Question: So I am trying to use this data: '[1,2,3], [3,4,5]' to plot a vertical bar chart,
horizontal bar chart and a blank plot in one pyplot figure that would look like
the image in this example:

but my code so far plots slightly differently as seen here. Look at the x-axis on bar chart 1 and y-axis on horizontal bar chart 2. I'm trying to get bar chart 1 x-axis to look like the y-axis on barh. Now the numbers are not in decimals (e.g 1.0,2.0) and there are no numbers shown for 1.5,2.5 and 3.5. (I made some progress thanks to unutbu's explanation):
<URL>
Please see my updated code below, I am totally new to plotting
and still trying to understand how this works:
'''
import matplotlib.pyplot as plt
import numpy as np
plt.close()
fig, ax = plt.subplots(ncols=3)
sid = [1, 2, 3]
bel = [3, 4, 5]
y_pos = np.arange(len(sid))+1.5
ax[0].bar(y_pos, bel, align='center', alpha=0.5)
ax[0].set_xticks(y_pos, sid)
ax[0].set_xlim(1.0,4.0)
ax[0].set_ylim(0, 5)
y_pos = np.arange(len(sid)) + 1
ax[1].barh(y_pos, bel, height=0.9, align='edge', alpha=0.5)
ax[1].set_yticks(np.linspace(1, 4, 7))
ax[1].set_xticks(np.arange(0,6,1))
ax[1].set_ylim(1, 4)
sid = []
bel = []
y_pos = np.arange(len(sid))
ax[2].barh(y_pos, bel, align='center', alpha=0.5)
ax[2].set_yticks([0.0,0.2,0.4,0.6,0.8,1.0])
ax[2].set_xticks([0.0,0.2,0.4,0.6,0.8,1.0])
ax[2].set_ylim(0, 1)
plt.tight_layout()
plt.show()
'''
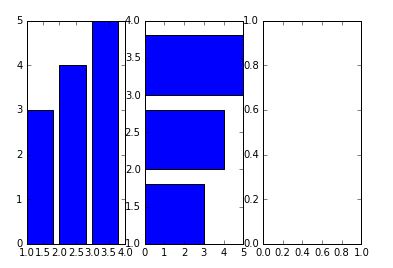
Answer: Let's focus on the middle axes. You could use
'''
y_pos = np.arange(len(sid))+1
plt.barh(y_pos, bel, height=0.9, align='edge', alpha=0.5)
plt.yticks(np.linspace(1, 4, 7))
plt.ylim(1, 4)
'''
to produce the desired result. Notice that adding 1 to 'y_pos' makes 'y_pos' equal to
'array([1, 2, 3])' since adding a constant to a NumPy array adds that constant to each element in the array:
'''
In [11]: np.arange(len(sid))
Out[11]: array([0, 1, 2])
In [12]: np.arange(len(sid))+1
Out[12]: array([1, 2, 3])
'''
Thus, 'plt.barh(y_pos, ..., align='edge')' places the of the bars at y-locations 1, 2, 3.
---
'np.linspace(1, 4, 7)' generates 7 equally spaced values between 1 and 4:
'''
In [13]: np.linspace(1, 4, 7)
Out[13]: array([1. , 1.5, 2. , 2.5, 3. , 3.5, 4. ])
'''
'plt.yticks(np.linspace(1, 4, 7))' tells matplotlib to label those locations.
---
'plt.ylim(1, 4)' sets the y-limits of the y-axis to range from 1 to 4.
---
On a stylistic note, you might want to consider switching to the <URL>' to activate the second of 3 axes, you could use
'''
fig, ax = plt.subplots(ncols=3)
'''
to generate the 3 axes. This gives you an object 'ax' which is a sequence of 3 axes.
The attraction of coding this way is that you now have a "physical" object to which you can send commands.
Before, when you focus on a single line like
'''
plt.barh(y_pos, bel, height=0.9, align='edge', alpha=0.5)
'''
it was not immediately clear on which axes the bar chart will appear.
Now, using the object-oriented matplotlib coding style, this command would be
'''
ax[1].barh(y_pos, bel, height=0.9, align='edge', alpha=0.5)
'''
so you would know immediately that the second axes is being drawn upon.
Although it may be a little more verbose (i.e. more typing), as your programs
grow in complexity, I think you'll find the "object-oriented" style produces
clearer, more readable code.
Here is what your code would look like:
'''
import matplotlib.pyplot as plt
import numpy as np
fig, ax = plt.subplots(ncols=3)
sid = [1, 2, 3]
bel = [3, 4, 5]
y_pos = np.arange(len(sid)) + 1
ax[0].bar(y_pos, bel, width=0.9, align='edge', alpha=0.5)
ax[0].set_xticks(np.linspace(1, 4, 7))
ax[0].set_ylim(0, 5)
ax[1].barh(y_pos, bel, height=0.9, align='edge', alpha=0.5)
ax[1].set_yticks(np.linspace(1, 4, 7))
ax[1].set_xticks(np.arange(0,6,1))
ax[1].set_ylim(1, 4)
sid = []
bel = []
y_pos = np.arange(len(sid))
ax[2].barh(y_pos, bel, align='center', alpha=0.5)
ax[2].set_yticks([0.0,0.2,0.4,0.6,0.8,1.0])
ax[2].set_xticks([0.0,0.2,0.4,0.6,0.8,1.0])
ax[2].set_ylim(0, 1)
plt.tight_layout()
plt.show()
'''
<URL>